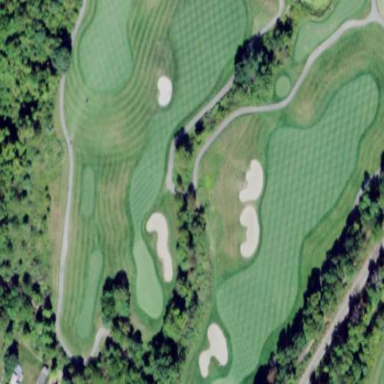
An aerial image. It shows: Grassy area designated as golf fairway.